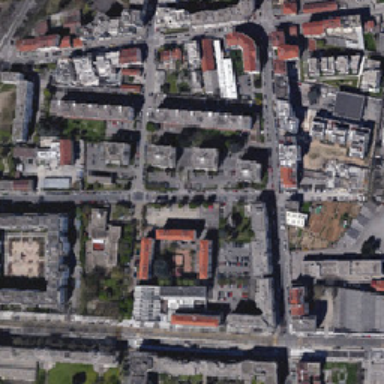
The color of the school building is very simple .